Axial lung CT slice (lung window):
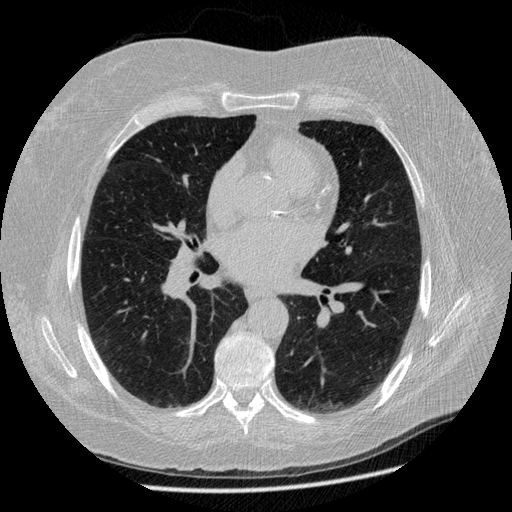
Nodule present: no